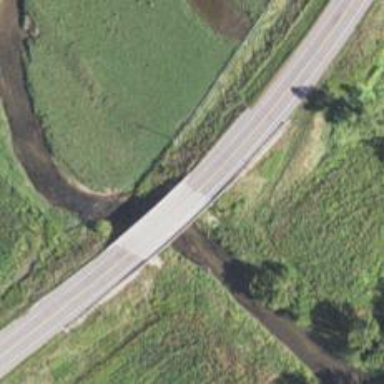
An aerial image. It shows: Secondary road crossing bridge.